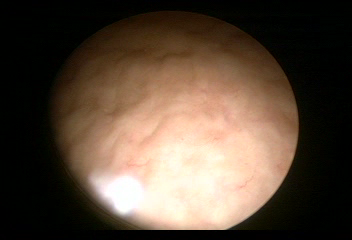
Modality: WLC
Class: Normal mucosa
Bladder cancer association: No